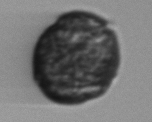
Label: Margalefidinium